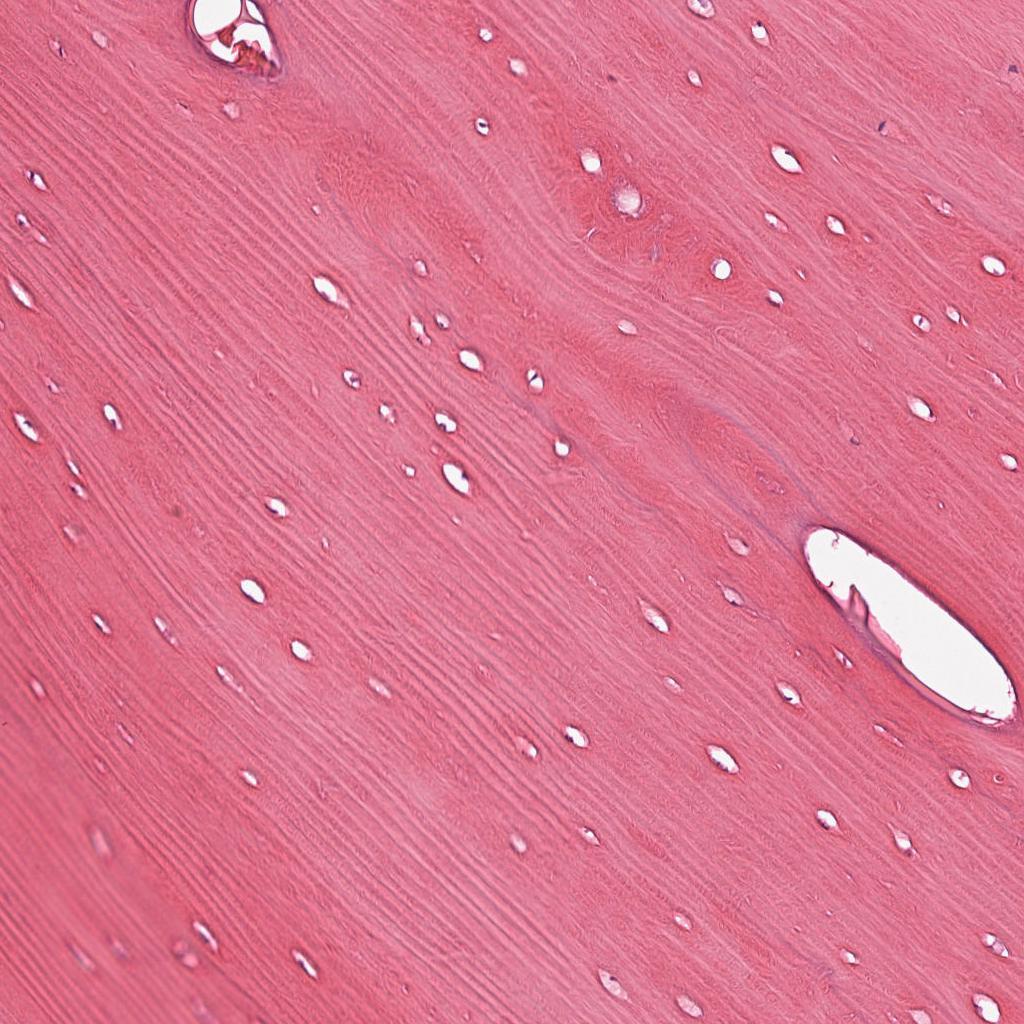
Label: Non-Tumor